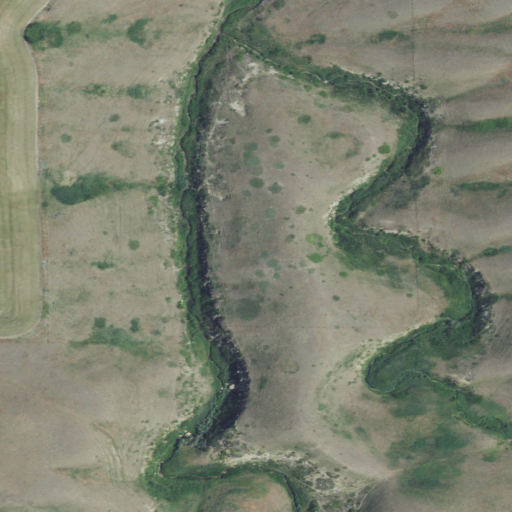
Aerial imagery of valley in Montana named Police Coulee containing unknown, shrub, and grassland